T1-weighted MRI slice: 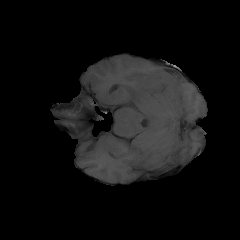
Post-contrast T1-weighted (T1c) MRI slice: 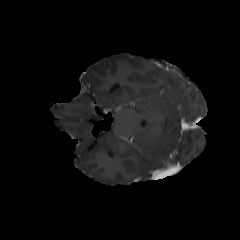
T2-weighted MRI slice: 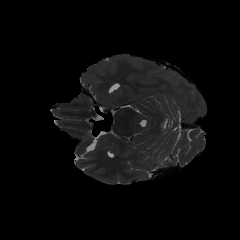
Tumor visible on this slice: no